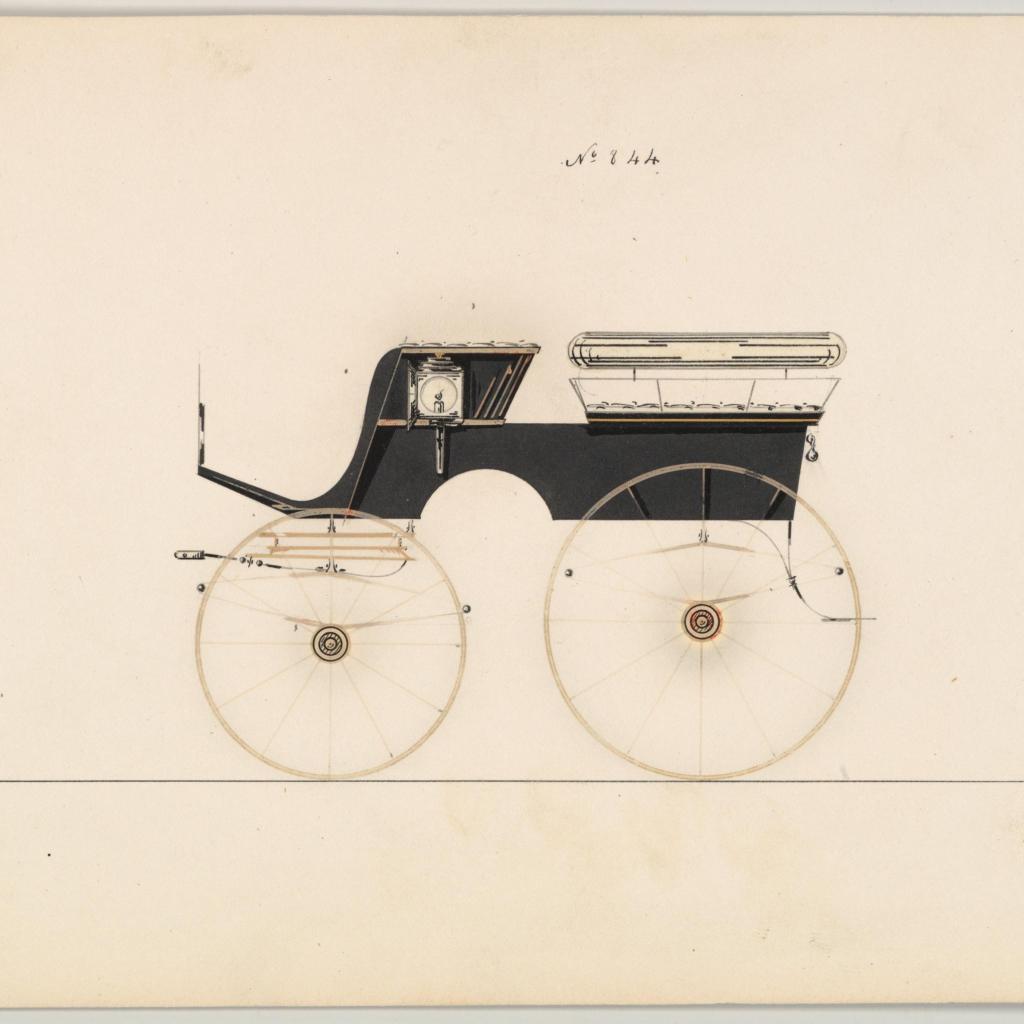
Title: Design for Wagonette or Omnibus, no. 844
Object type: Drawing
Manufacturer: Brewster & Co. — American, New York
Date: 1850–70
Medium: Pen and black ink, watercolor and gouache with gum arabic
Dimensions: sheet: 6 1/16 x 8 15/16 in. (15.4 x 22.7 cm)
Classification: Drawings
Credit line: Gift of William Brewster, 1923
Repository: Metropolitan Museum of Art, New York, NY